Field crop: maize
Growth stage: 2
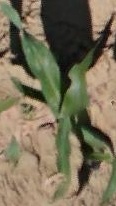
Species: maize